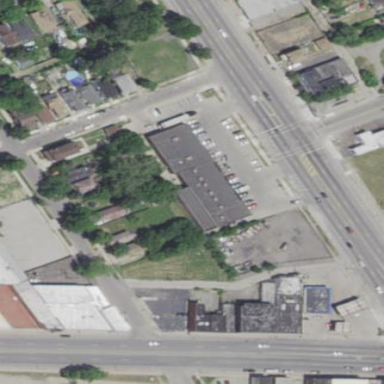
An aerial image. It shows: Retail building.